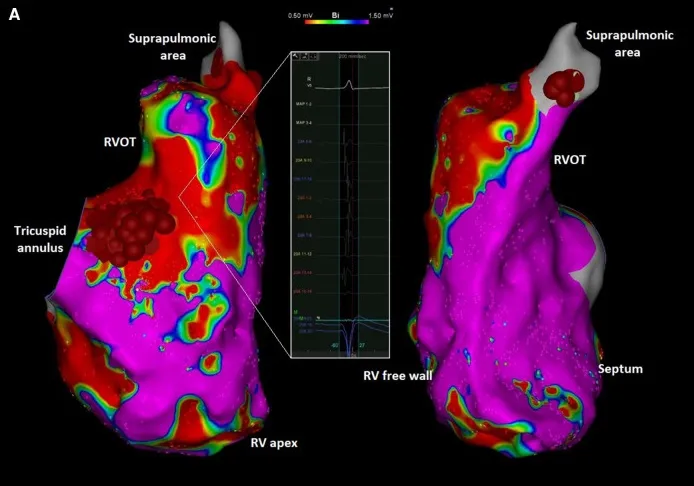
(A) Right anterior oblique (left) and left anterior oblique (right) views of the endocardial right ventricular bipolar electroanatomic maps showing low voltage along the tricuspid annulus and RVOT. The inlet shows an area with low amplitude and fractionated local electrograms. Ablation targets at the peritricuspid and suprapulmonic areas are also shown. The focal abnormality at the mid-distal septum likely reflects an area targeted during PVC ablation procedure previously performed at another institution.
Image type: electrography (emg)